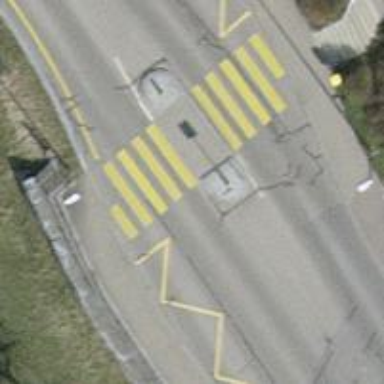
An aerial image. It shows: Marked road crossing with pedestrian island.